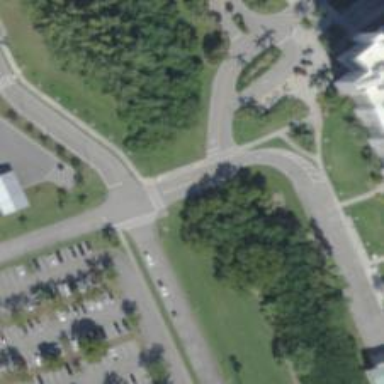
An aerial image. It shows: Marked crossing on footway.